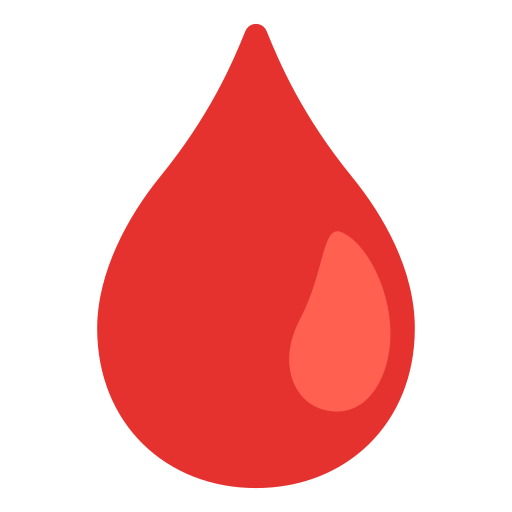
Emoji: 🩸